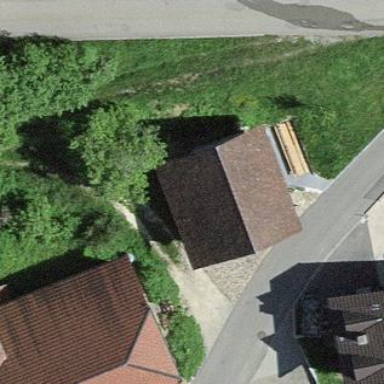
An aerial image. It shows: Barn.